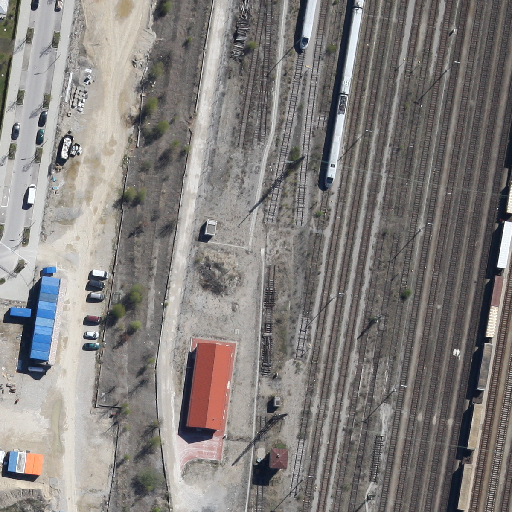
Referring expression: light-duty vehicle